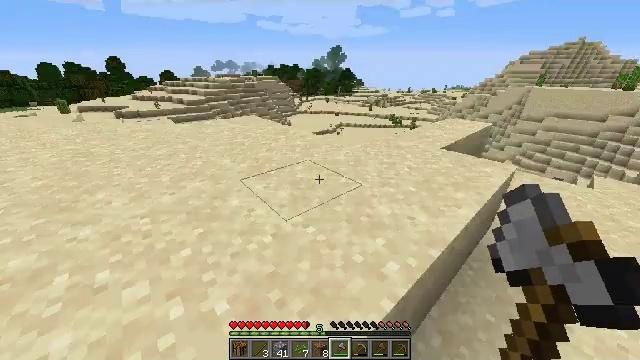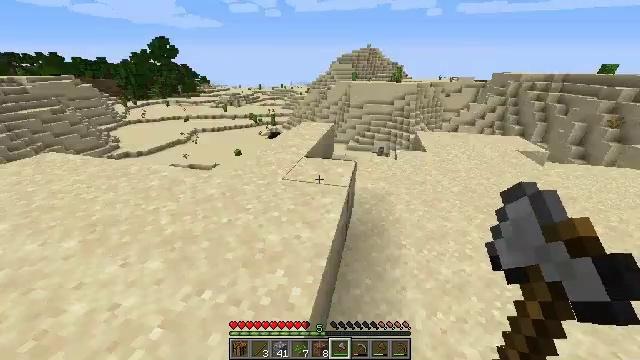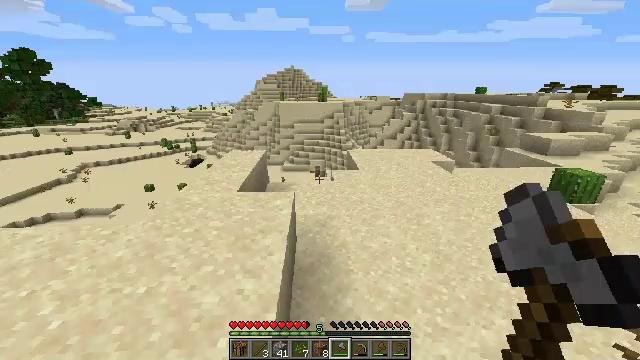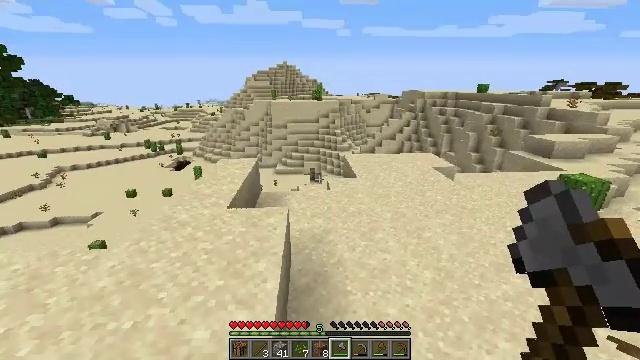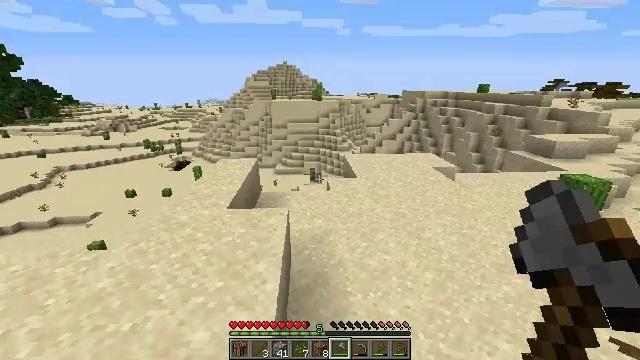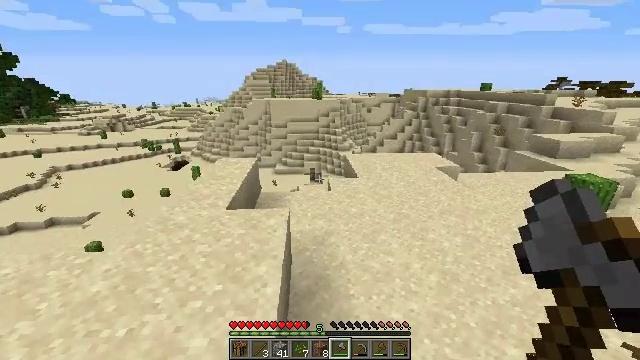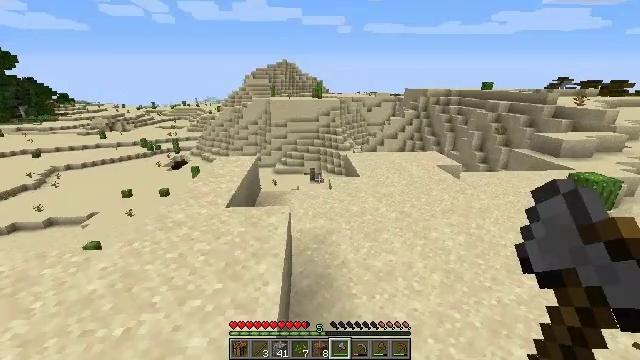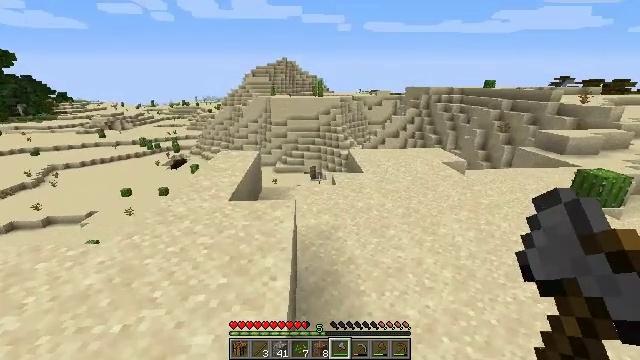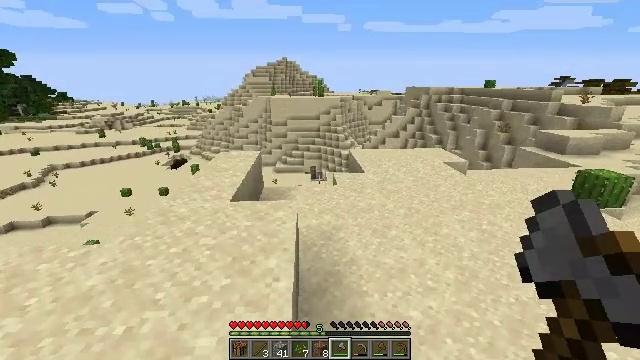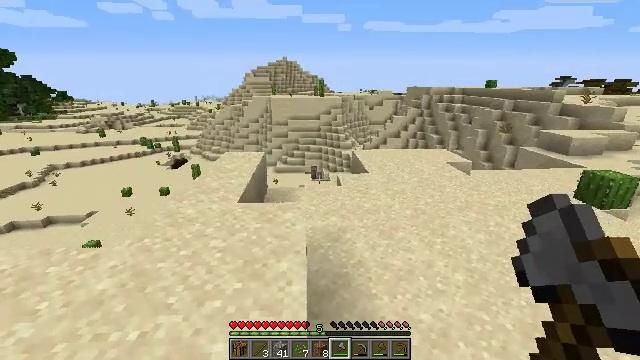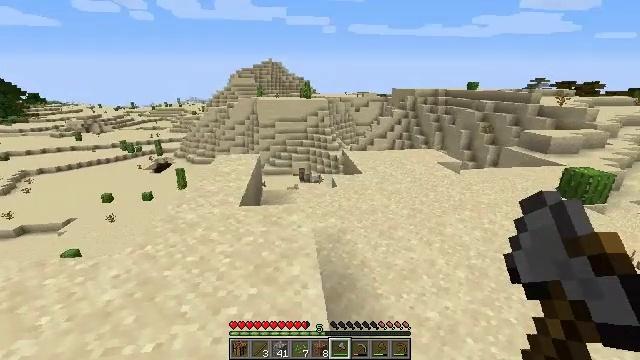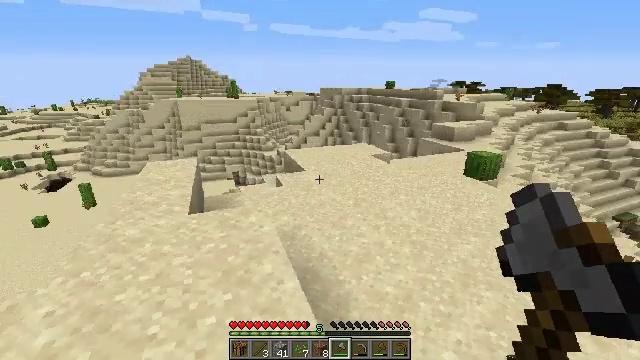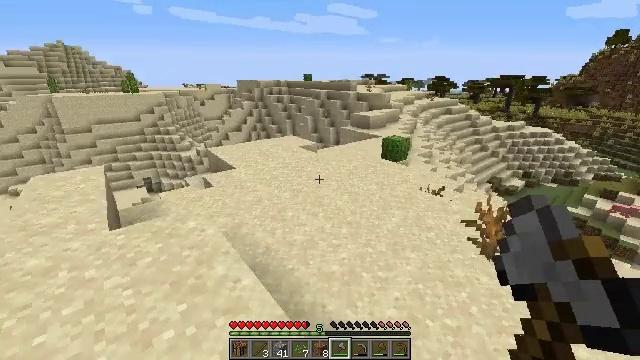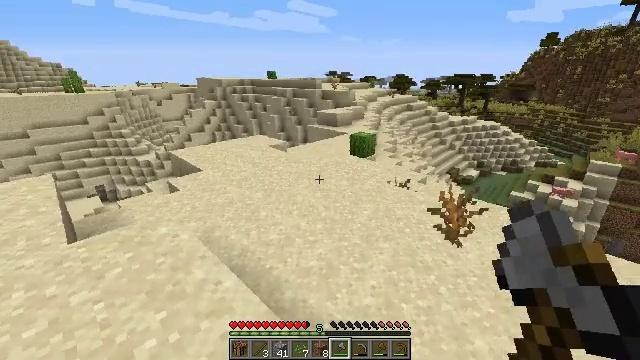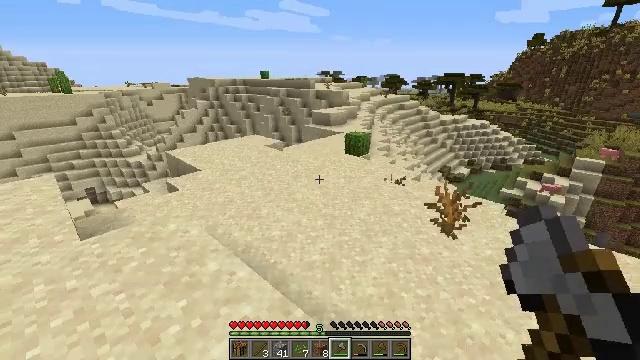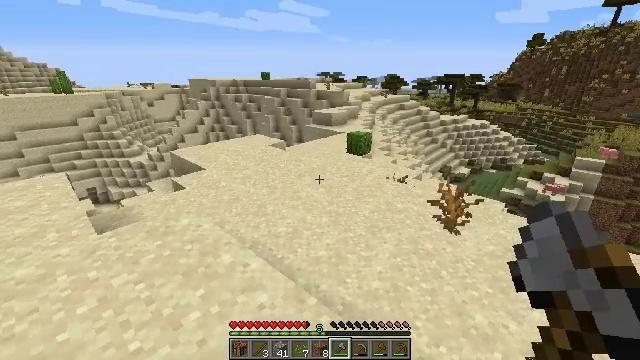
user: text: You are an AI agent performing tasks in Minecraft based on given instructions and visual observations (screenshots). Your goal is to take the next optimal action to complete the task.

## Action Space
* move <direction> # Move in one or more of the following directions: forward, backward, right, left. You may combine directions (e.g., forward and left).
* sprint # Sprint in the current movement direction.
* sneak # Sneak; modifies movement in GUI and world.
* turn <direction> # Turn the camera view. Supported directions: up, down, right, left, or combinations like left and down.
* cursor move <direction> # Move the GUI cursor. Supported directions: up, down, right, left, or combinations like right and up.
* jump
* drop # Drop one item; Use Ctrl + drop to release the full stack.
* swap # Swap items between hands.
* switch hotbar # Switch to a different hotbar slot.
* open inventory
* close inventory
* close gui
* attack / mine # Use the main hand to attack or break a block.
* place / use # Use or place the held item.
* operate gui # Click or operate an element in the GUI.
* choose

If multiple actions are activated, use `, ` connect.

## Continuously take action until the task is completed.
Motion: motion action
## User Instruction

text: Gather cactus by attacking it.
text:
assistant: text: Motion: move forward, turn right, jump
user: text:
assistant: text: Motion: move forward, turn right and up
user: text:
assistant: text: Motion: move forward, turn right
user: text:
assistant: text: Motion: move forward and move left
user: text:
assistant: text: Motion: move forward and move left
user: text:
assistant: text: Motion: move left
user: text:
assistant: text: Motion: move left
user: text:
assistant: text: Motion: move left
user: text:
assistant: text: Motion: move left
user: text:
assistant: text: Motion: move left, turn right
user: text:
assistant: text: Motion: move back and move left, turn right
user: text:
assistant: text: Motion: move back and move left, turn right and down
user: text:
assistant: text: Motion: move back and move left, turn right
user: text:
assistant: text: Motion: turn right
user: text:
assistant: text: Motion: no_op
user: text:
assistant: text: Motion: no_op
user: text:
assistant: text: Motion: move forward
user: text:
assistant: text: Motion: move forward
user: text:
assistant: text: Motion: move forward
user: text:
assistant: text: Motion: no_op
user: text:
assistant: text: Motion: no_op
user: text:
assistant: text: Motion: move forward
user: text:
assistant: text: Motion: move forward
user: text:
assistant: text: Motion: move forward
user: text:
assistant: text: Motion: move forward
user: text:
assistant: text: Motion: move forward
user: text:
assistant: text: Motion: move forward
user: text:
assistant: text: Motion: move forward
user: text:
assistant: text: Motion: move forward
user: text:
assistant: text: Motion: move forward